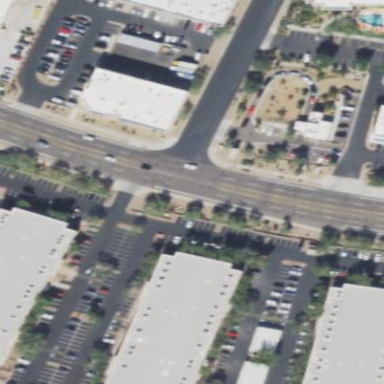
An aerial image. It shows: Commercial building.